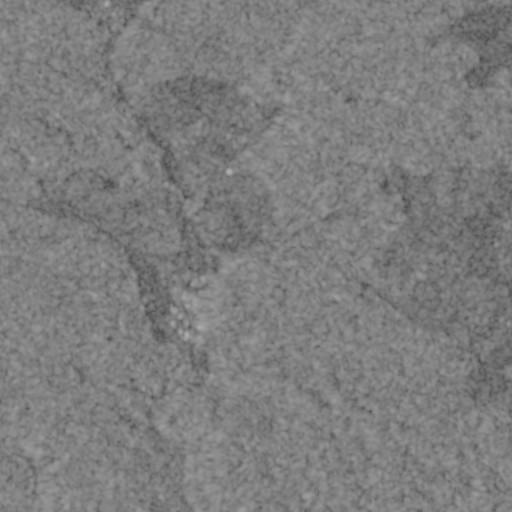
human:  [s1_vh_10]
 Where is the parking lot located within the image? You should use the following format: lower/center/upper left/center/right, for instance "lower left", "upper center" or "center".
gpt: The parking lot is located in the center right of the image.
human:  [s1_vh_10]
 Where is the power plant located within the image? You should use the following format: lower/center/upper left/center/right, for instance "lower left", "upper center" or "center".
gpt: There is no power plant in the image.

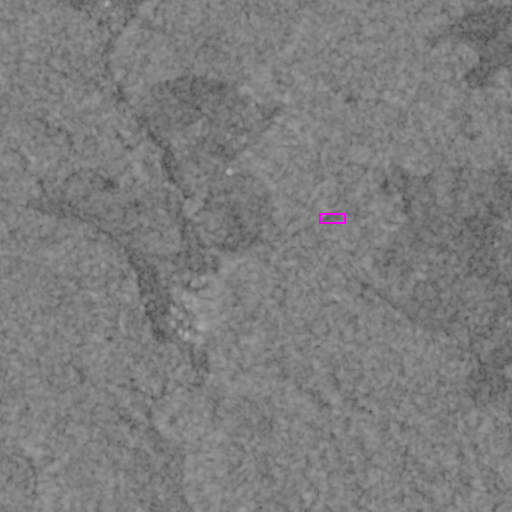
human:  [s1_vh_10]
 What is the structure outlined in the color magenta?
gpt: The structure outlined in magenta is a parking lot.
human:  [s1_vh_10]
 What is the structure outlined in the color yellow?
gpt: There is no yellow outline.